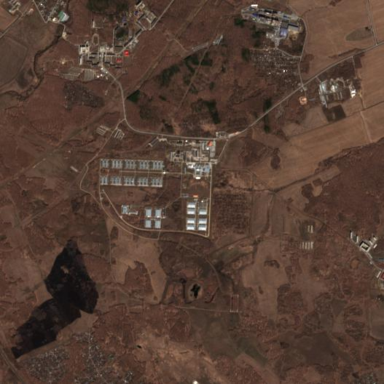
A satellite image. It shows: Industrial area with poultry farmyard.